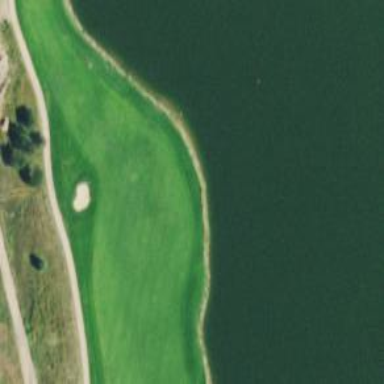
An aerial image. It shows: Golf hole.